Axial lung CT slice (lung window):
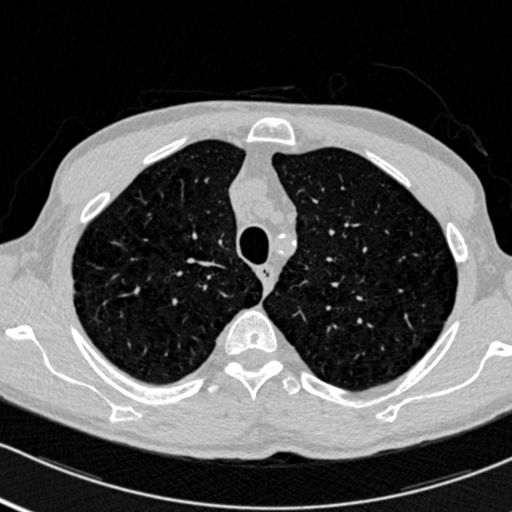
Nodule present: no